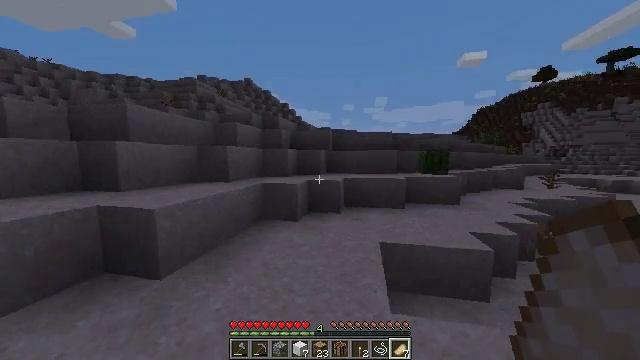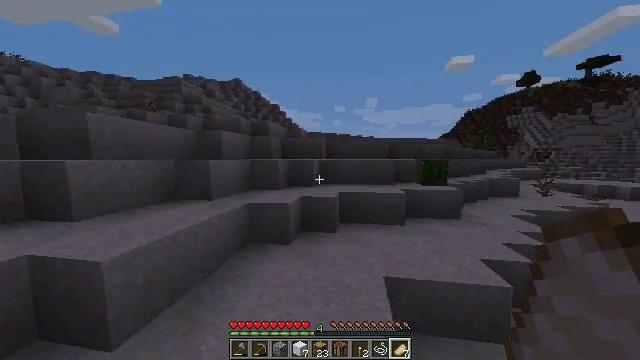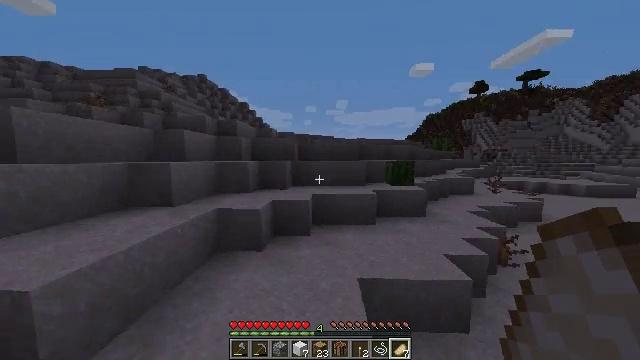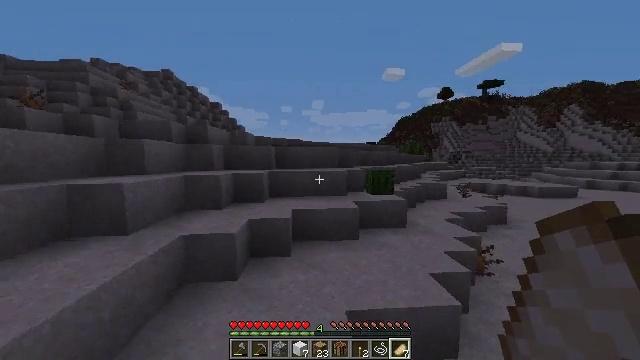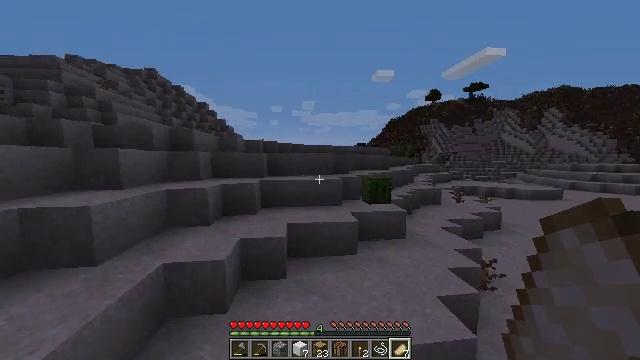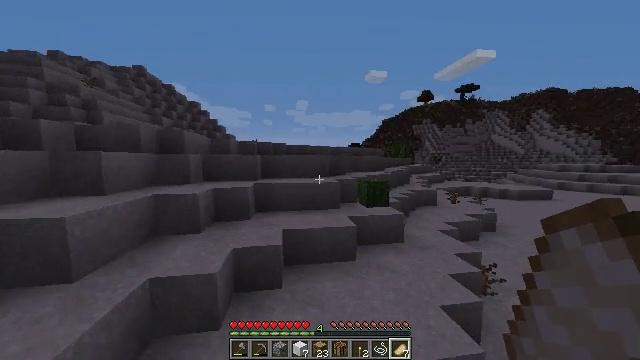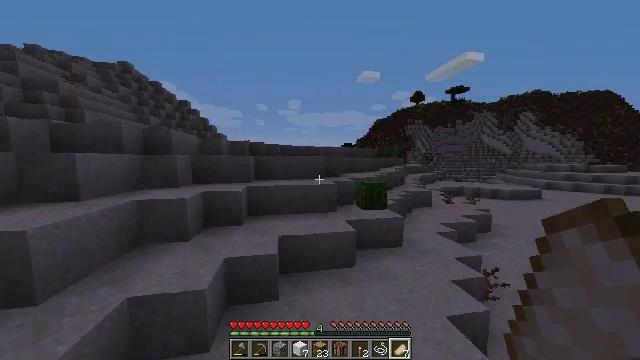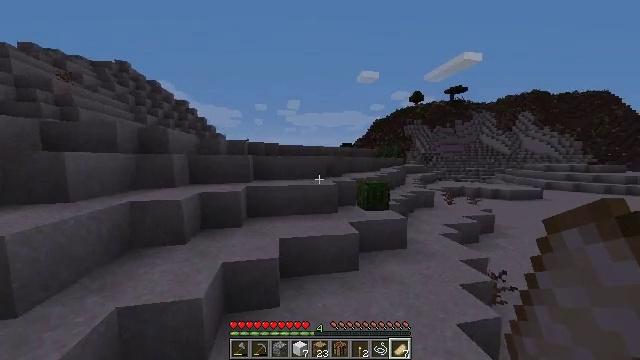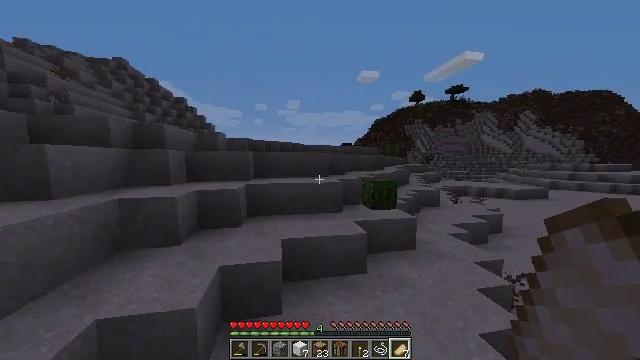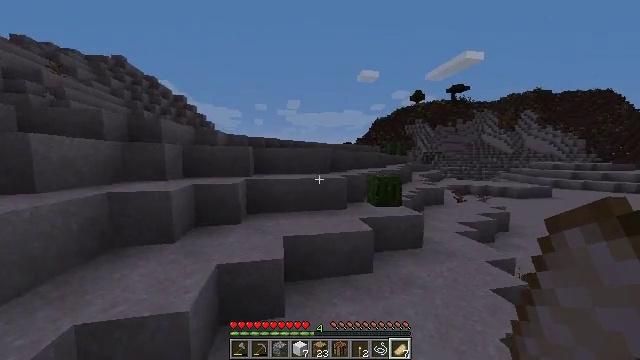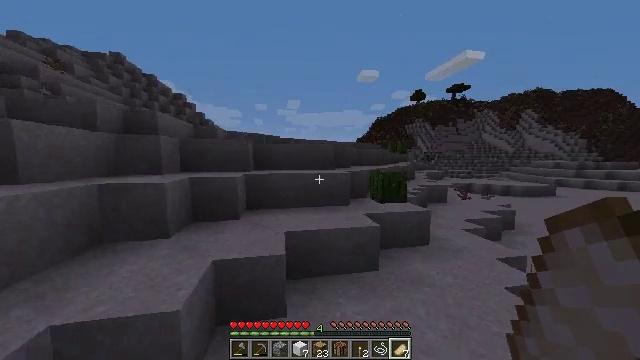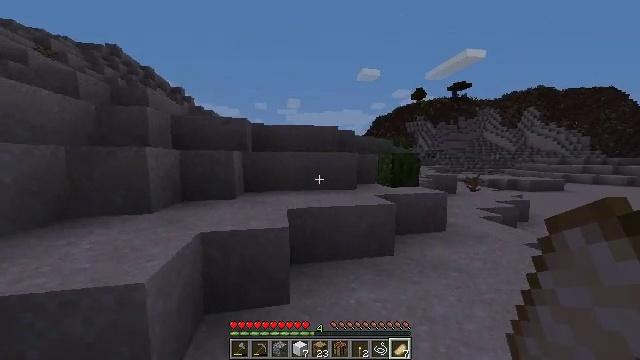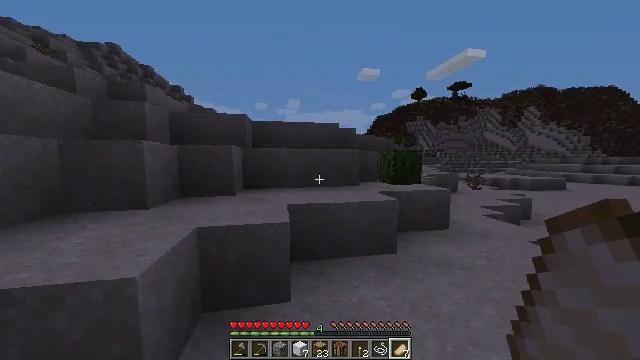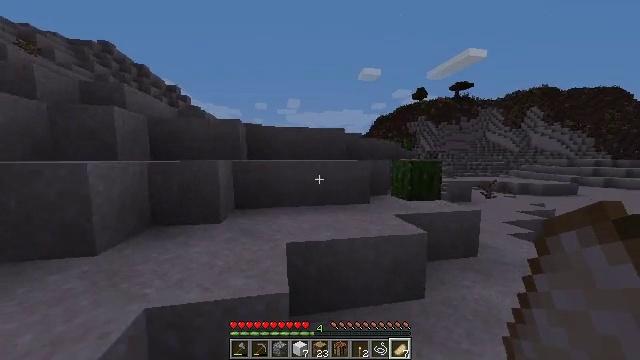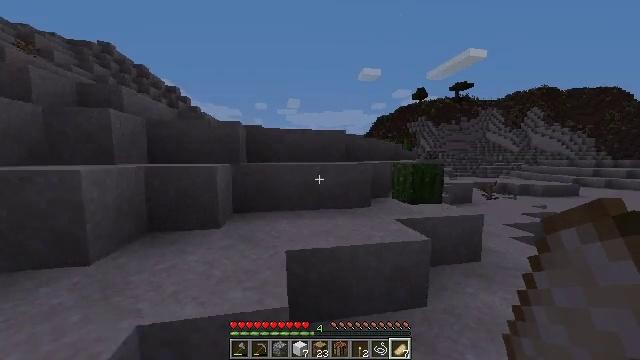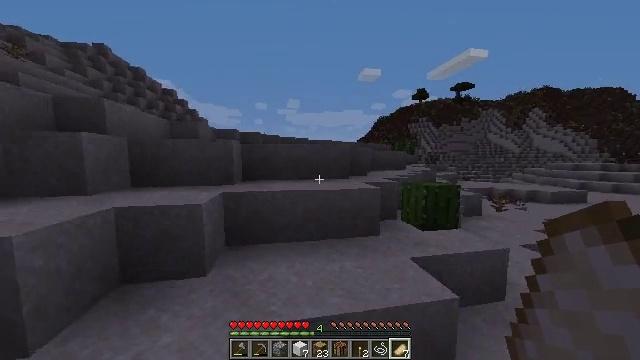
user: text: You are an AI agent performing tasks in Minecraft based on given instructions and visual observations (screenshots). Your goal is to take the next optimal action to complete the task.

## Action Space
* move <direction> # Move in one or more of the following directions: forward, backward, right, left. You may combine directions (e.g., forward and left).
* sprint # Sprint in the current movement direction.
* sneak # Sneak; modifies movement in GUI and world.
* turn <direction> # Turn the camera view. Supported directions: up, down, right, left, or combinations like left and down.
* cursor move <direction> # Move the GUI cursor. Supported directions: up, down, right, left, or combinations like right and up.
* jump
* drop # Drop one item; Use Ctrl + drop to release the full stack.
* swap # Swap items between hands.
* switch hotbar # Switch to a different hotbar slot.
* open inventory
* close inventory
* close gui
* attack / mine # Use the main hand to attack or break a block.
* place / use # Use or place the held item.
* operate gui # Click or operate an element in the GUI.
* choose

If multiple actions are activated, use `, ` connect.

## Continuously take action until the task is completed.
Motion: motion action
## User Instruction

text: Mine the terracotta block.
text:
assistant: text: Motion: move forward, sprint, turn right, jump
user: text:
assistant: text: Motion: move forward, sprint, turn right, jump
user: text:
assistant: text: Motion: move forward, sprint, turn right, jump
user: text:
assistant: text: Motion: move forward, sprint, turn right, jump
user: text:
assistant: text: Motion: move forward, sprint, turn right, jump
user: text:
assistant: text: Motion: move forward, sprint, turn right, jump
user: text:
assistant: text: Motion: move forward, sprint, jump
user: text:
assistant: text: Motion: move forward, sprint, jump
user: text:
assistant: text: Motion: move forward, sprint, jump
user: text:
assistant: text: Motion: move forward, sprint, jump
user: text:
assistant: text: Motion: move forward, sprint, jump
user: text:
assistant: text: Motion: move forward, sprint, jump
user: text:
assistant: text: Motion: move forward, sprint, jump
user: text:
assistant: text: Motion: move forward, sprint, jump
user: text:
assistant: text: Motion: move forward, sprint, jump
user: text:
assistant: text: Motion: move forward, sprint, jump
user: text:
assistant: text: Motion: move forward, sprint, jump
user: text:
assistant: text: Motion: move forward, sprint, jump
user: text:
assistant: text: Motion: move forward, sprint, jump
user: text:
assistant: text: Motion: move forward, sprint, jump
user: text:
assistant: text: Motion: move forward, sprint, jump
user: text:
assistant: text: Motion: move forward, sprint, jump
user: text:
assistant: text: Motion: move forward, sprint, jump
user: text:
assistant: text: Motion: move forward, sprint, jump
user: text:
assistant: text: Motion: move forward, sprint, jump
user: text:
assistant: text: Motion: move forward, sprint, jump
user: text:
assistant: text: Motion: move forward, sprint, jump
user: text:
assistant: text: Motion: move forward, sprint, jump
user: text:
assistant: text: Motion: move forward, sprint, jump
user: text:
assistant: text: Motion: move forward, sprint, jump